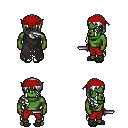
a pixel art fantasy rpg character, male body template, orc, green skin, black tattered cape, red pants, white right-swept hairstyle, red bandana, gray slippers, dagger, four views (front, back, left, right), 2x2 character sprite sheet, small pixel art, hard edges, no anti-aliasing